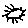
Label: sun